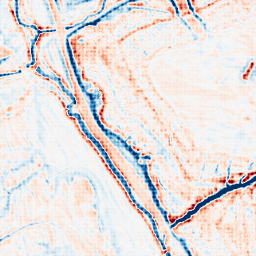
Category: edge_preserving
Decomposition family: bilateral
Decomposition parameters: d: 15
sigma_color: 100
sigma_space: 25
Upsampling method: sinc_hamming
Upsampling parameters: scale: 8
kernel_size: 8
Upsampling scale: 8